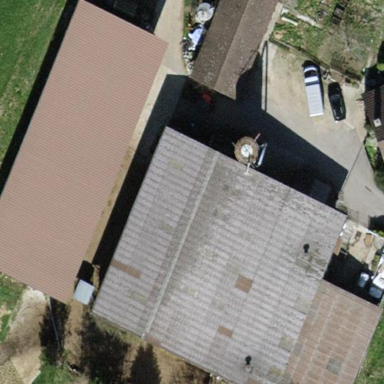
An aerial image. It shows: Farmyard area.